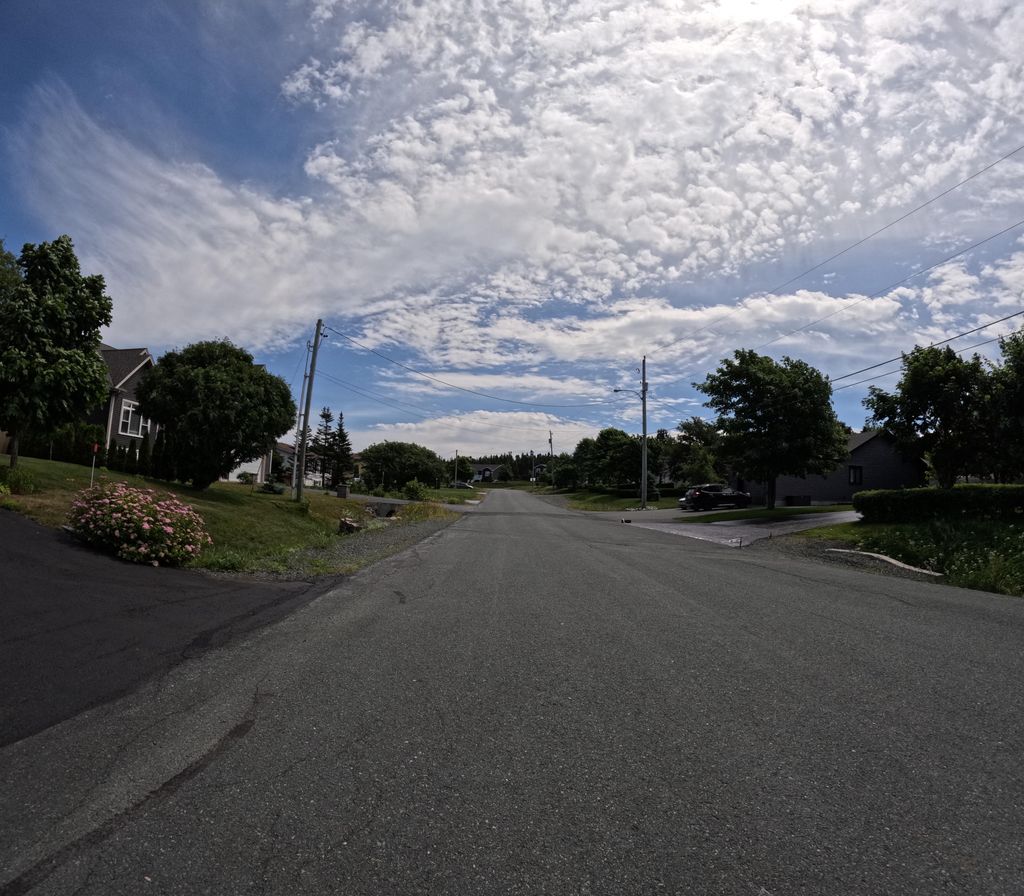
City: st_johns